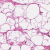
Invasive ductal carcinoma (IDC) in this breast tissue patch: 0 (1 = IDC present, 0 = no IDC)